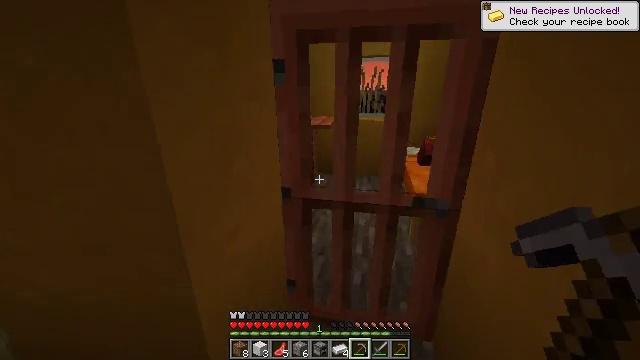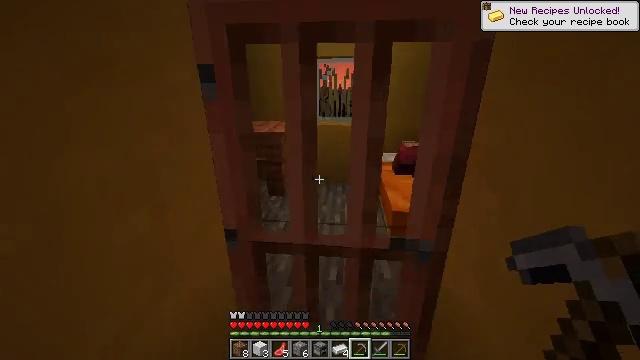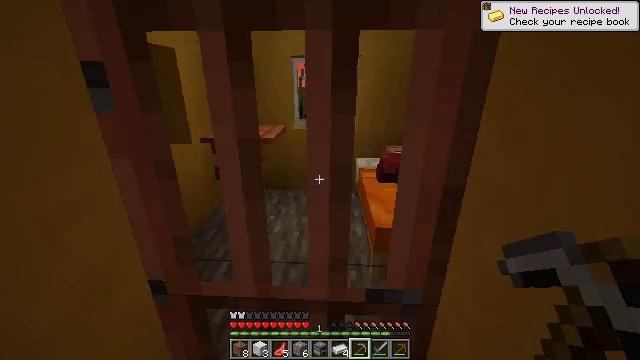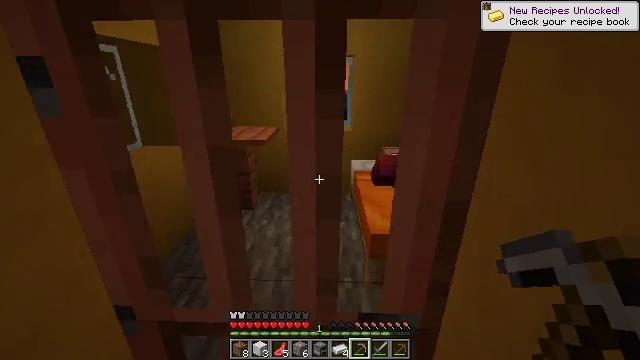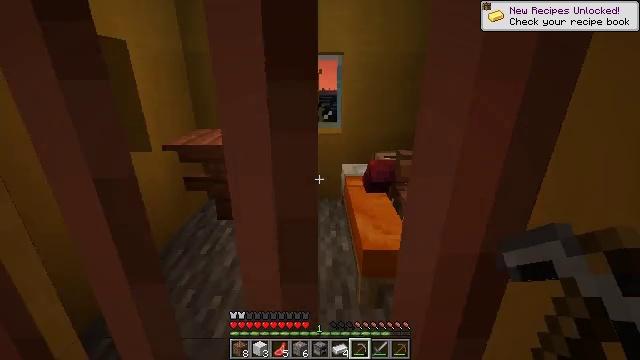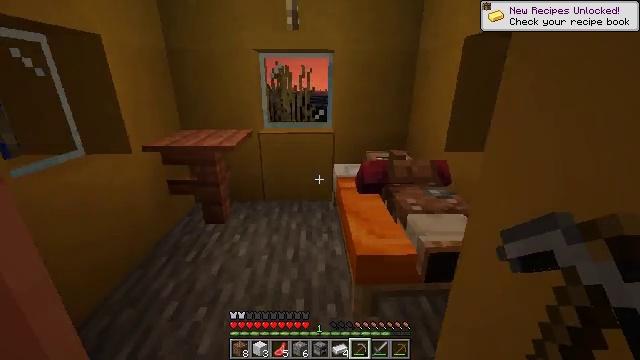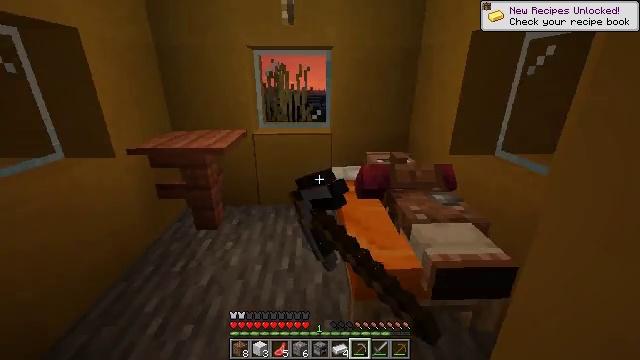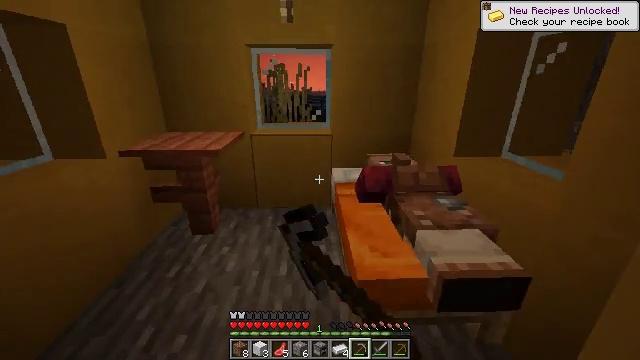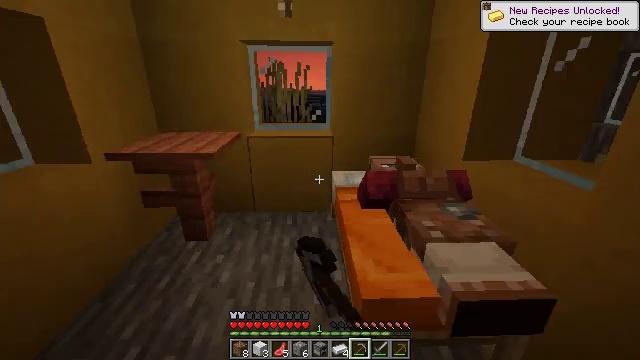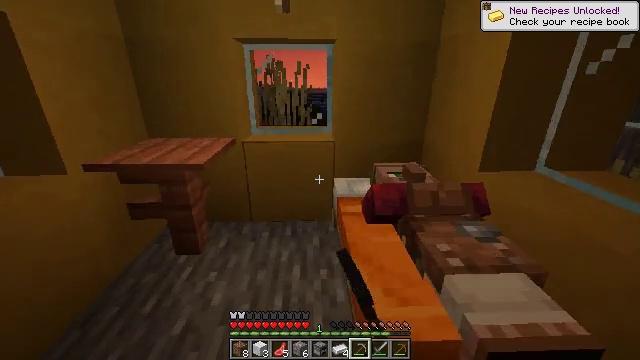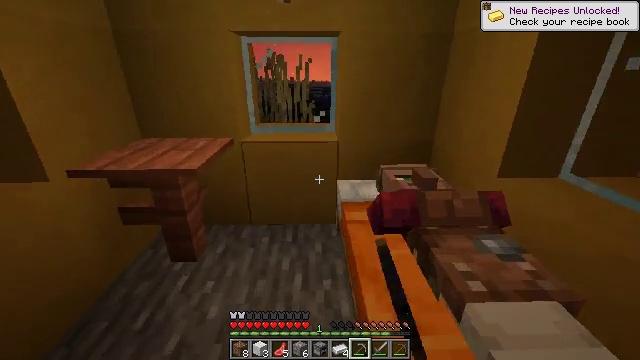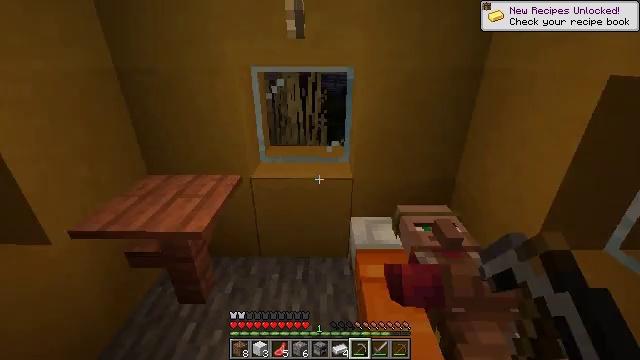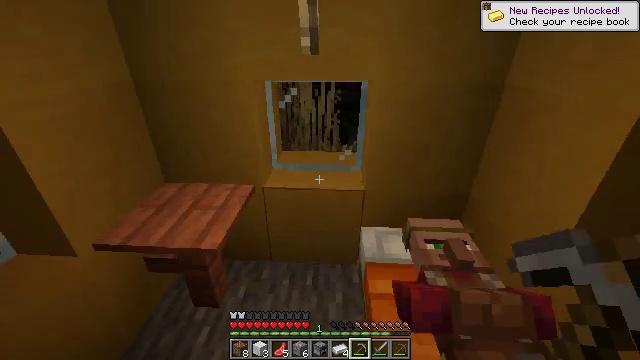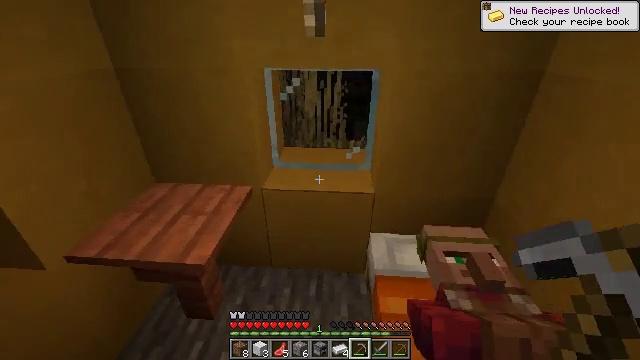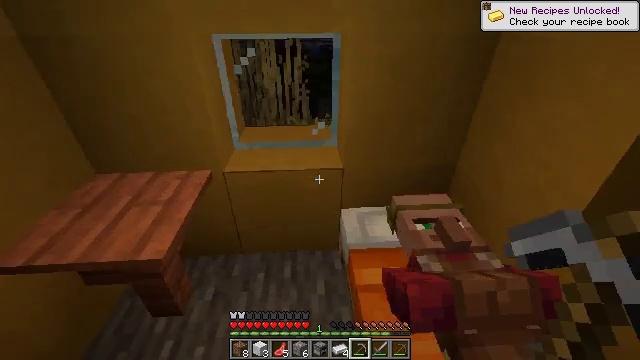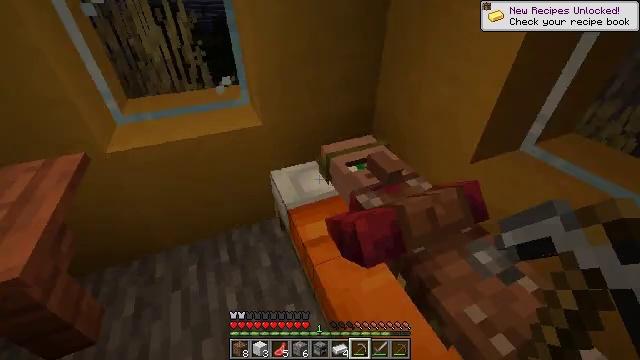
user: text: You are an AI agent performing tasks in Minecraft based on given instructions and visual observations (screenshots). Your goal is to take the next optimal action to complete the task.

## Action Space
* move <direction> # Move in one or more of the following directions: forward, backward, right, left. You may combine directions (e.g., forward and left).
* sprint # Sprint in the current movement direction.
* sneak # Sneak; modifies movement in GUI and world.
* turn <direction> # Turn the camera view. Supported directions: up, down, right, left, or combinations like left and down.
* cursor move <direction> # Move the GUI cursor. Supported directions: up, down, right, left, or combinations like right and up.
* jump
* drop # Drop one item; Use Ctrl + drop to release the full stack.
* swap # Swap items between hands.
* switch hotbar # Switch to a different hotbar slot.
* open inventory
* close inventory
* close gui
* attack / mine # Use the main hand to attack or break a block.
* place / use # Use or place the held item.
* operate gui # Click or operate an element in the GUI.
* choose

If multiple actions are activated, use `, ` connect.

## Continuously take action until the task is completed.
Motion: motion action
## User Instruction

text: Collect the orange bed by mining it.
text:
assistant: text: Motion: move forward, turn right
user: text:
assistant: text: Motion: move forward, turn right
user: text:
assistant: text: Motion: move forward
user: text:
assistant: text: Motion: move forward, turn right
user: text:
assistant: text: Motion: move forward, turn right, use / place
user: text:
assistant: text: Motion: move forward, use / place
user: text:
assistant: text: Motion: move forward, use / place
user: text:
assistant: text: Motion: move forward
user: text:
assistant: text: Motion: move forward
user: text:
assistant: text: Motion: move forward, turn down
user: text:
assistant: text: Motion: move forward, turn left and down
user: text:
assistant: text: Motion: move forward, turn left and down
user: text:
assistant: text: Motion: turn left and down
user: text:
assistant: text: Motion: turn right and down
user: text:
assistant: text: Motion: turn right and down
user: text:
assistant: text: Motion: turn right and down
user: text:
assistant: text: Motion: turn right and down
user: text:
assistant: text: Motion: turn right and up
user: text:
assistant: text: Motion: turn left and up
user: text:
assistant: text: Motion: turn left
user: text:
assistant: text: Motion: no_op
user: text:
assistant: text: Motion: move back, turn right
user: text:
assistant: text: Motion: move back, turn right
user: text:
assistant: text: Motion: move back, turn right and down
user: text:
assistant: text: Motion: move back, turn right
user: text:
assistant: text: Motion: turn right
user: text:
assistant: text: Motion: turn right
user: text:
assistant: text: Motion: turn right and up
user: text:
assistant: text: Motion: turn right and up
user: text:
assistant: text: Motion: turn right and up